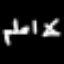
Label: octagon